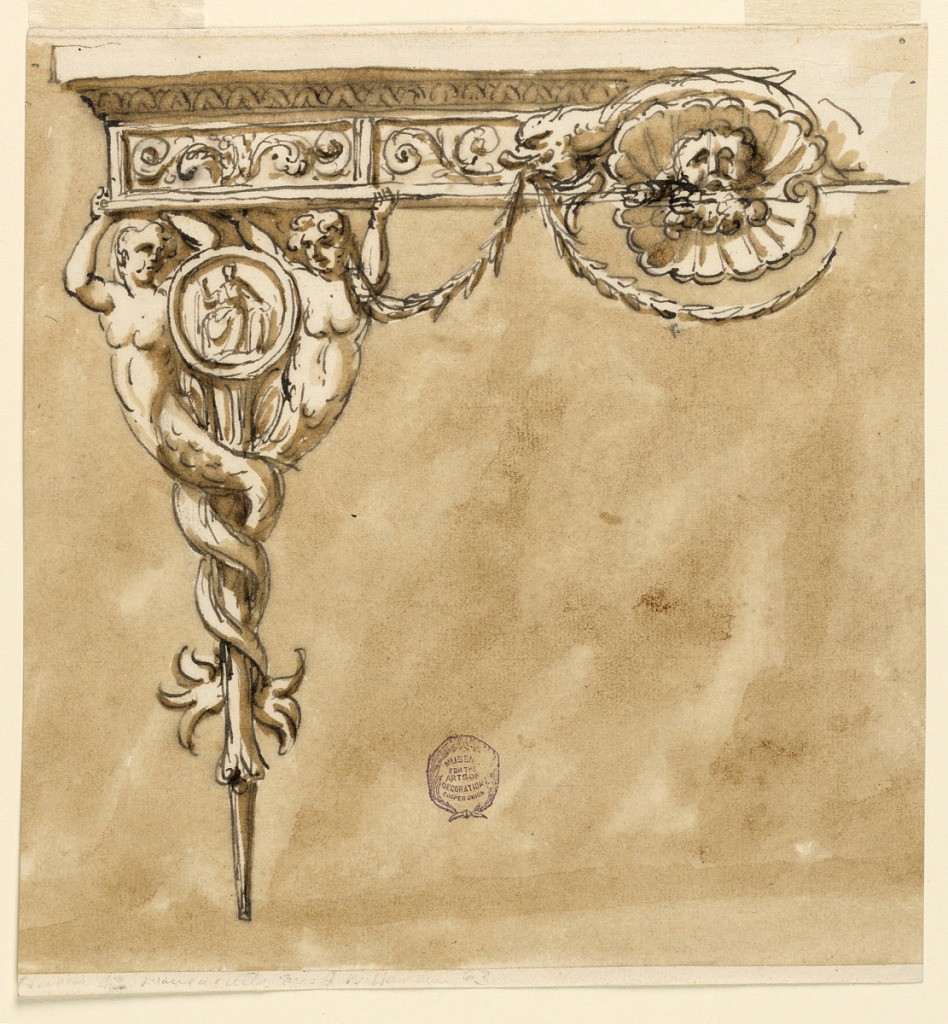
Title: Console Table
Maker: Giuseppe Barberi, Italian, 1746–1809
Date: ca. 1790
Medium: Pen and brown ink, brush and brown wash on off-white laid paper, lined
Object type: Drawing
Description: Elevation of a table, the leg in the form of two mermaids with entwining tails. Between them, a medallion with a seated figure. Below the lip of the table, a frieze with scrolling decoration. At center, a mask sitting within a shell. Swags hang below.